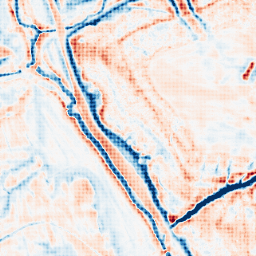
Category: edge_preserving
Decomposition family: bilateral
Decomposition parameters: d: 21
sigma_color: 25
sigma_space: 50
Upsampling method: sinc_hamming
Upsampling parameters: scale: 8
kernel_size: 8
Upsampling scale: 8